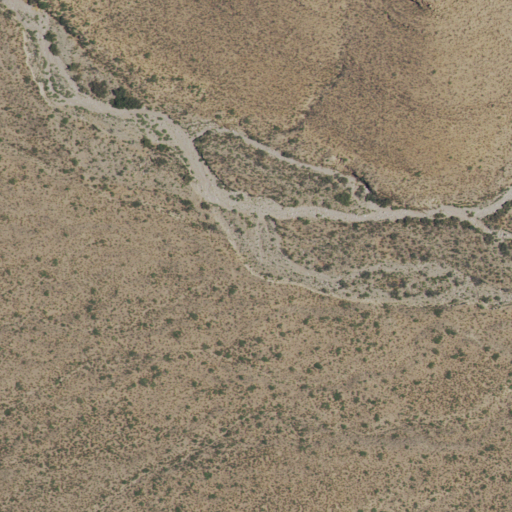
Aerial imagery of valley in New Mexico named Ellis Wright Canyon containing only shrub